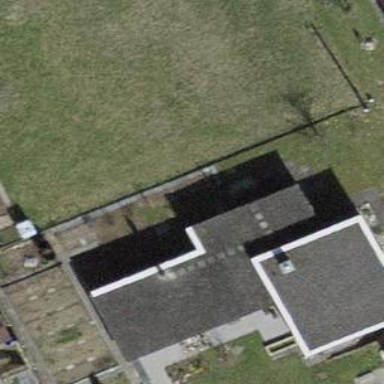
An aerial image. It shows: Building with flat roof.